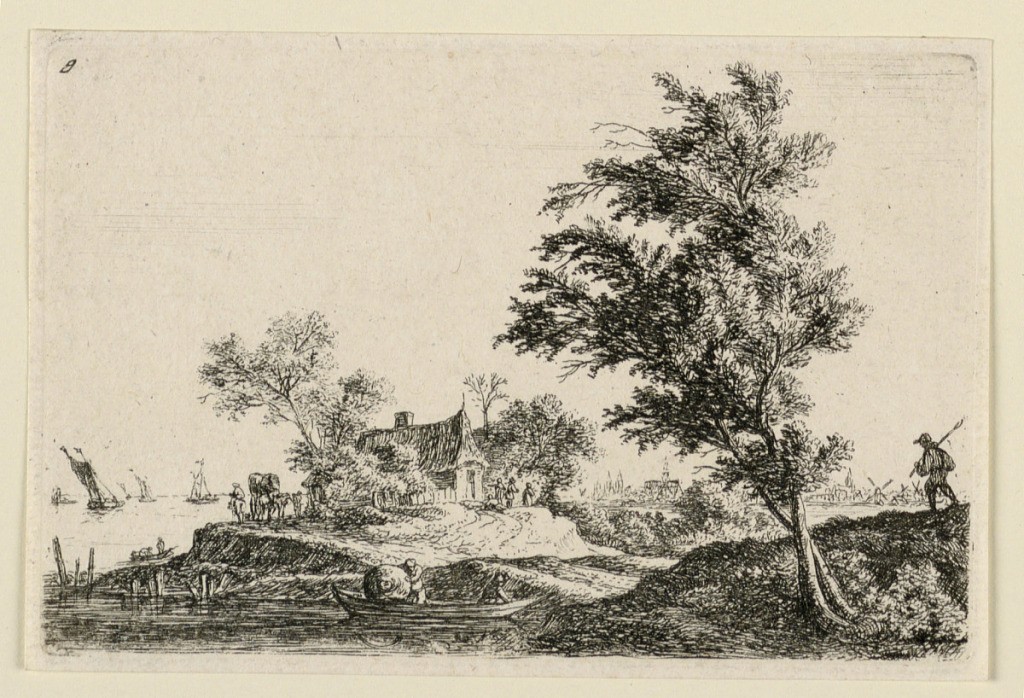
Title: Cottage on a Low Embankment Near an Open Body of Water
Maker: Antoni Waterloo, 1618–1677
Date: ca. 1650
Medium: Etching on paper
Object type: Print
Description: A cottage, left middle distance, is on a low embankment overlooking an open body of water with a number of sailboats. Two figures in a large, center foreground, and a third approaches with pack and staff, right.